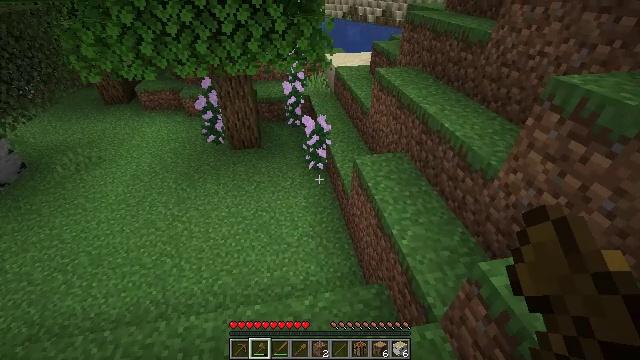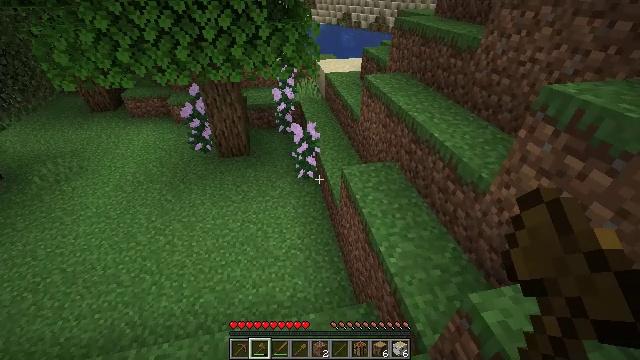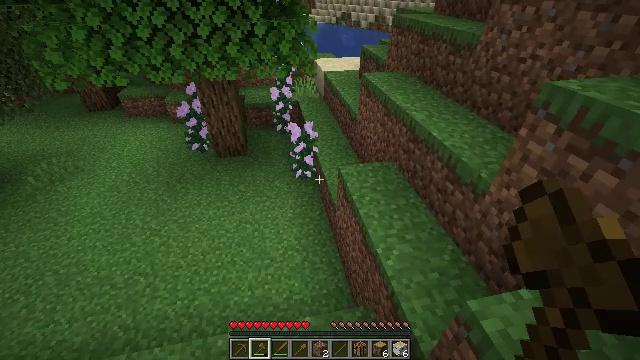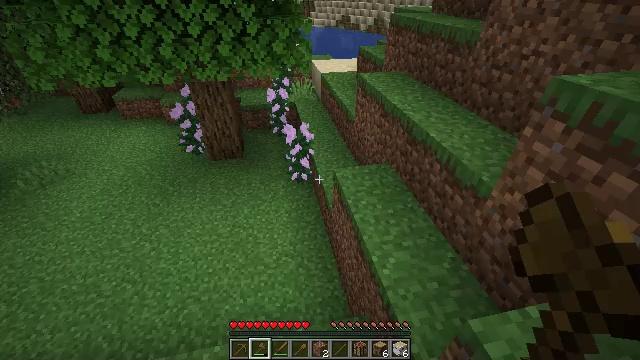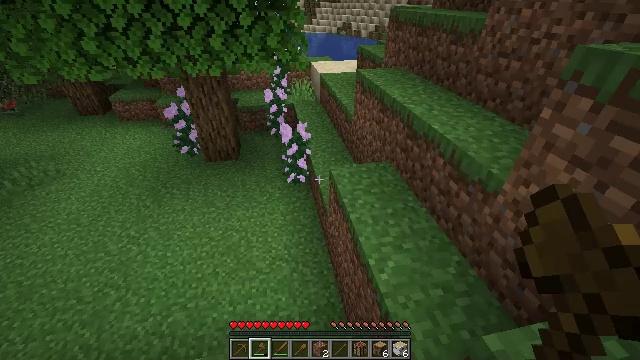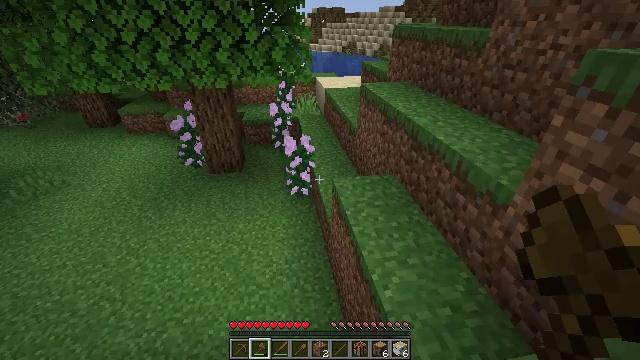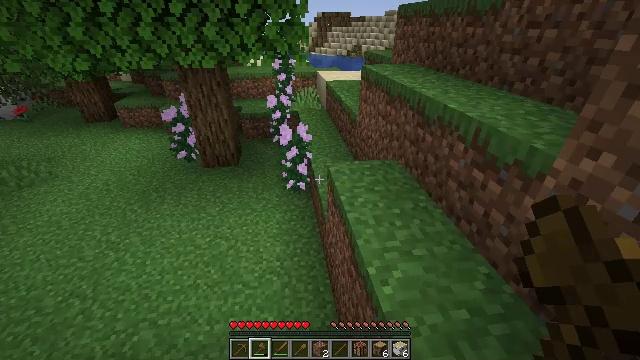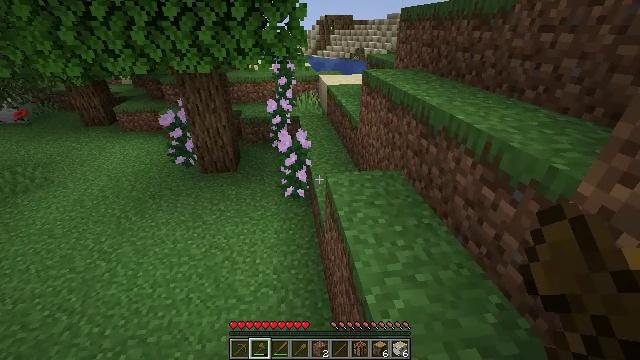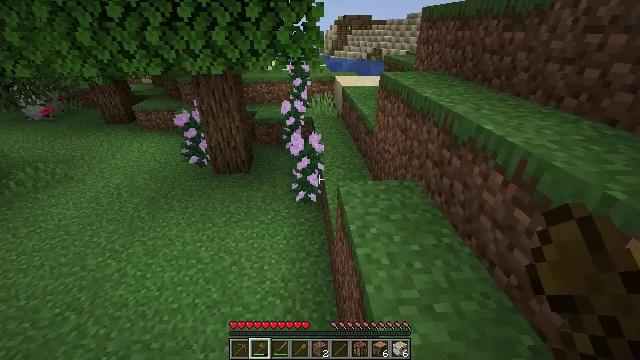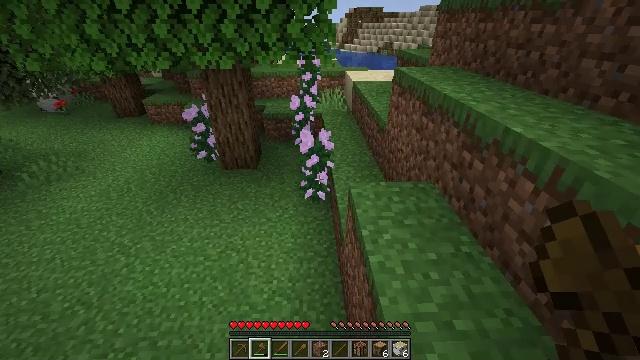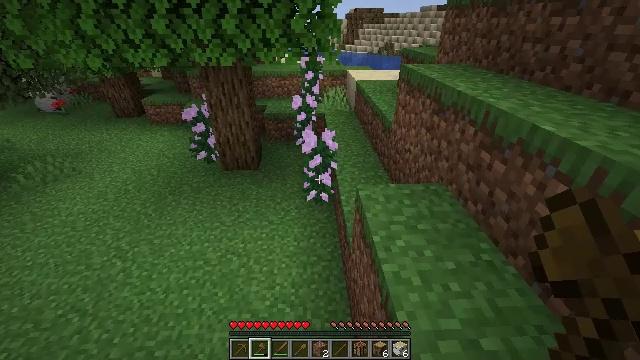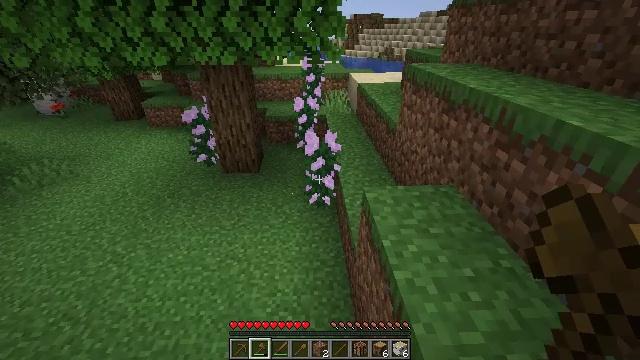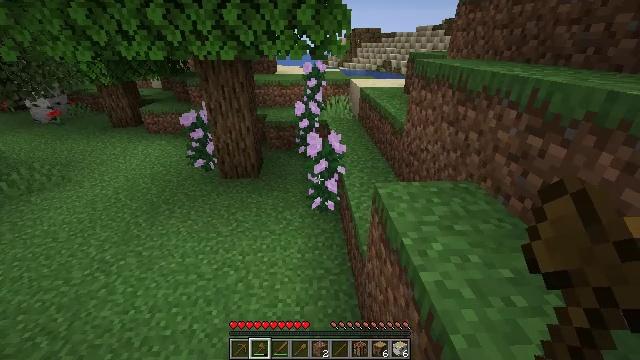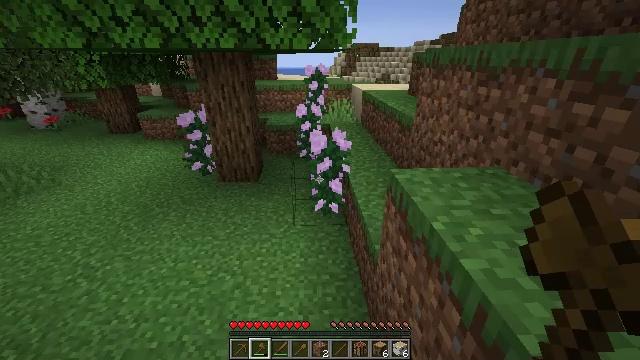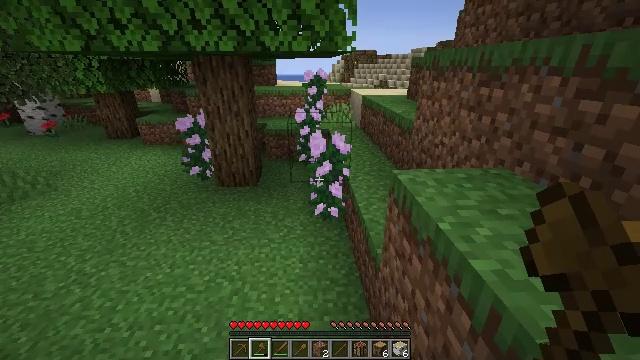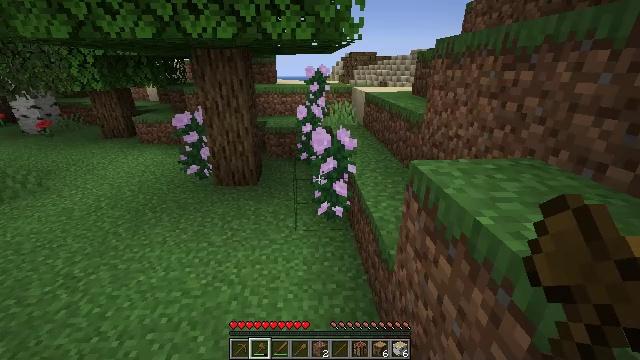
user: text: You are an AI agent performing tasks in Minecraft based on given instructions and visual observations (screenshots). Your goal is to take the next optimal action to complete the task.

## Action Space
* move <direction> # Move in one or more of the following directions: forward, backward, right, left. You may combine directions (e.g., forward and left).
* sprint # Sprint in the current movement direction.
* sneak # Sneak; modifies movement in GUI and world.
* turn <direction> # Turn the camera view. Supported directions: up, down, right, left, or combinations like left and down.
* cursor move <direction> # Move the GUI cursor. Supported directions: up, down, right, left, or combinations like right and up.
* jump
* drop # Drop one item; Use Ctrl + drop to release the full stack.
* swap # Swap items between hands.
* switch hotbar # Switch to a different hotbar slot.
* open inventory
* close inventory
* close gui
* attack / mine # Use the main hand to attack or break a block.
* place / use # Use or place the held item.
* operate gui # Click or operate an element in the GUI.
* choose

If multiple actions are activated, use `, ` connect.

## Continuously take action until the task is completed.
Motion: motion action
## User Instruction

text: Pick the peony from the grass.
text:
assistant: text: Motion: move forward and move right, turn right
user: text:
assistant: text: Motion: move forward and move right
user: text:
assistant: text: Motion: move forward and move right
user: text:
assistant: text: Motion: move forward and move right, turn up
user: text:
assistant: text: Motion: move forward, turn left and up
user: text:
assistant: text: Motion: move forward, turn left and up
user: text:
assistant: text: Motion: move forward
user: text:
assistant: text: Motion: move forward, turn left
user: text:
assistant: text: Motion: move forward and move left, turn left and down
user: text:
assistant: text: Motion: move forward and move left
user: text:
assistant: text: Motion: move forward and move left
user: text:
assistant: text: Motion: move forward and move left, turn up
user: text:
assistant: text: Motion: move forward, turn up
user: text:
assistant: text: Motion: move forward, turn up
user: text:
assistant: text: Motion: move forward
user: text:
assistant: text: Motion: move forward
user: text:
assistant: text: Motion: move forward
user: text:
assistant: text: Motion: move forward, turn up
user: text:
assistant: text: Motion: move forward, turn up
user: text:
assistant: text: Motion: move forward, turn up
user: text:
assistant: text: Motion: move forward, turn up
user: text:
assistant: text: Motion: move forward
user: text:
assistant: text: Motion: move forward
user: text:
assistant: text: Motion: move forward
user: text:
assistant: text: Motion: move forward, attack / mine
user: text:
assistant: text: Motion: attack / mine
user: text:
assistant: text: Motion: attack / mine
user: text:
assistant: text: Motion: attack / mine
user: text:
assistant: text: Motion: attack / mine
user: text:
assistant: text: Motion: attack / mine